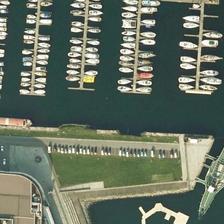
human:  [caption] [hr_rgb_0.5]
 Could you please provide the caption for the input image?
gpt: many orderly boats are in a port near a wharf .

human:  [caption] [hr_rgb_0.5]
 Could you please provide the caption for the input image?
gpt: many orderly boats are in a port near a wharf .

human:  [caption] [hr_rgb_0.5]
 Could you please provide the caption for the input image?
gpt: many orderly boats are in a port near a wharf .

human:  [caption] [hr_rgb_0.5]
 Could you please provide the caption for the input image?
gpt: many orderly boats are in a port near a wharf .

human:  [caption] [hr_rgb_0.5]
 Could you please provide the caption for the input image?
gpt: many orderly boats are in a port near a wharf .